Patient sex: F
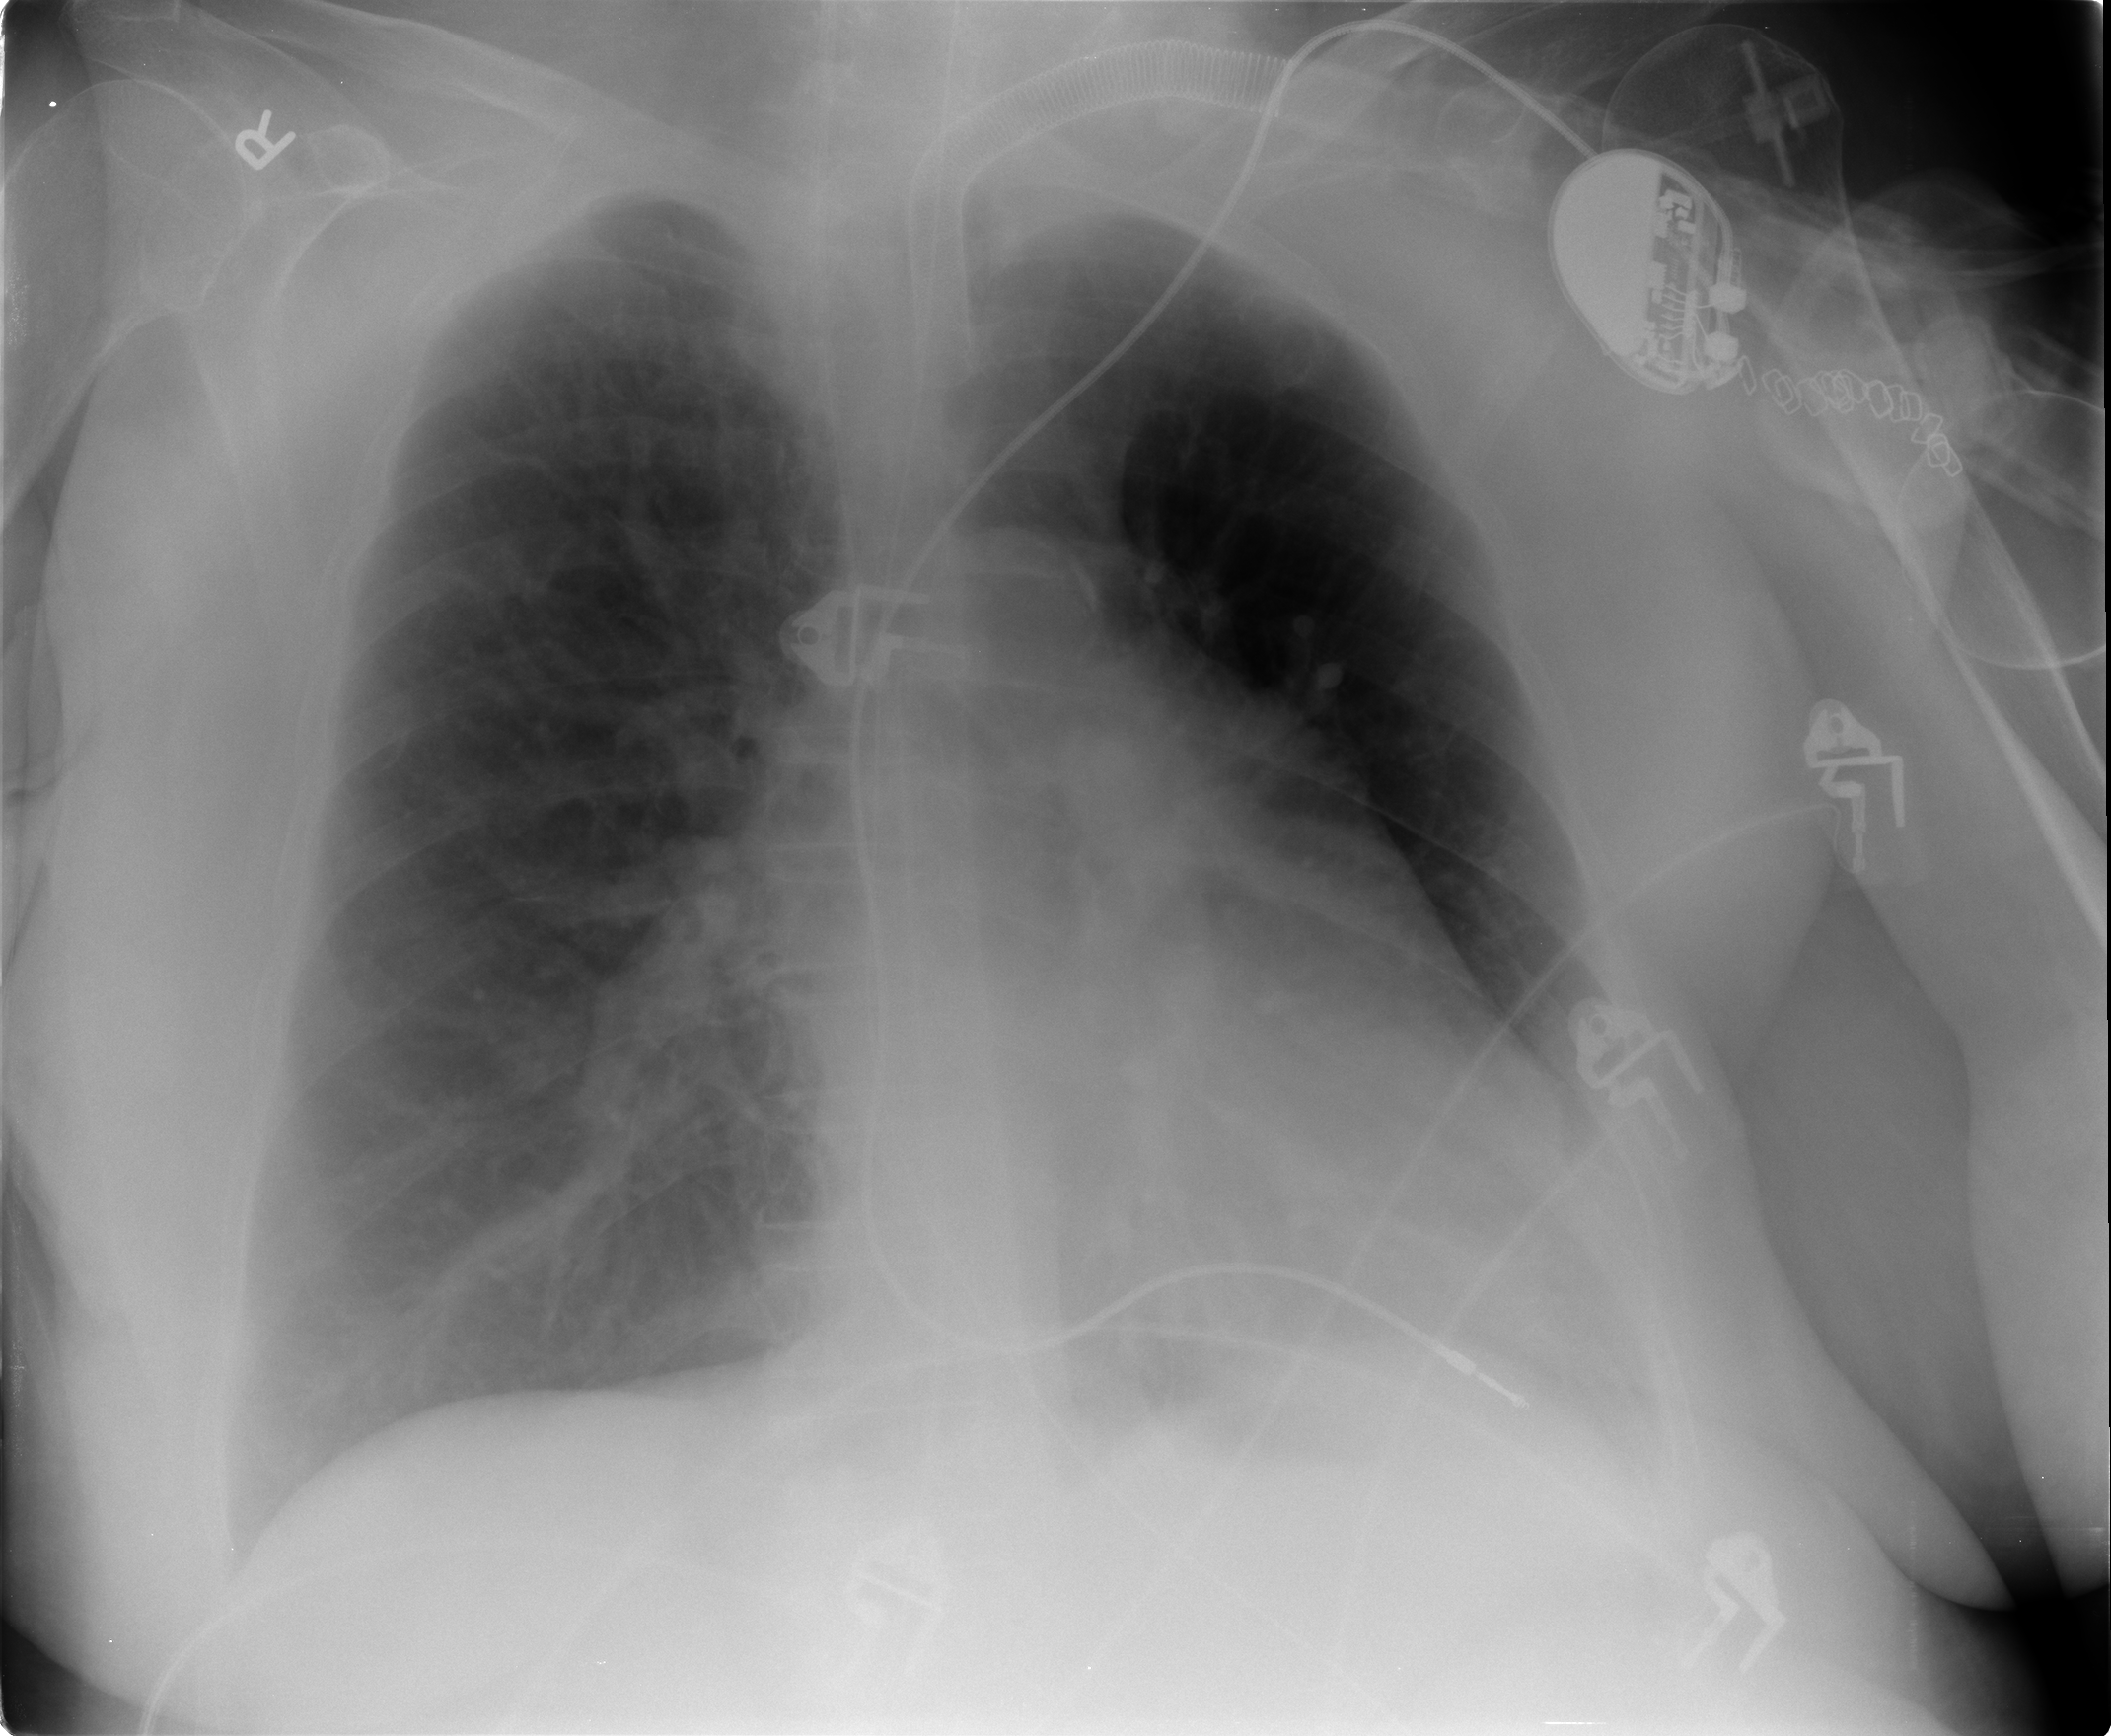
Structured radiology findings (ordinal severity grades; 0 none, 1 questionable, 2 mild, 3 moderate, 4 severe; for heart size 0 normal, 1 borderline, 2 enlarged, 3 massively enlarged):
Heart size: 3
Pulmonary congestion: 2
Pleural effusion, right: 0
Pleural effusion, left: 2
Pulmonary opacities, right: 2
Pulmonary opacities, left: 0
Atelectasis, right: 2
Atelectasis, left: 0